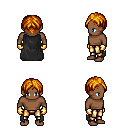
a pixel art fantasy rpg character, male body template, human, dark skin, black cape, gold greaves, dark blonde parted hairstyle, gold gloves, four views (front, back, left, right), 2x2 character sprite sheet, small pixel art, hard edges, no anti-aliasing